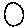
Label: circle